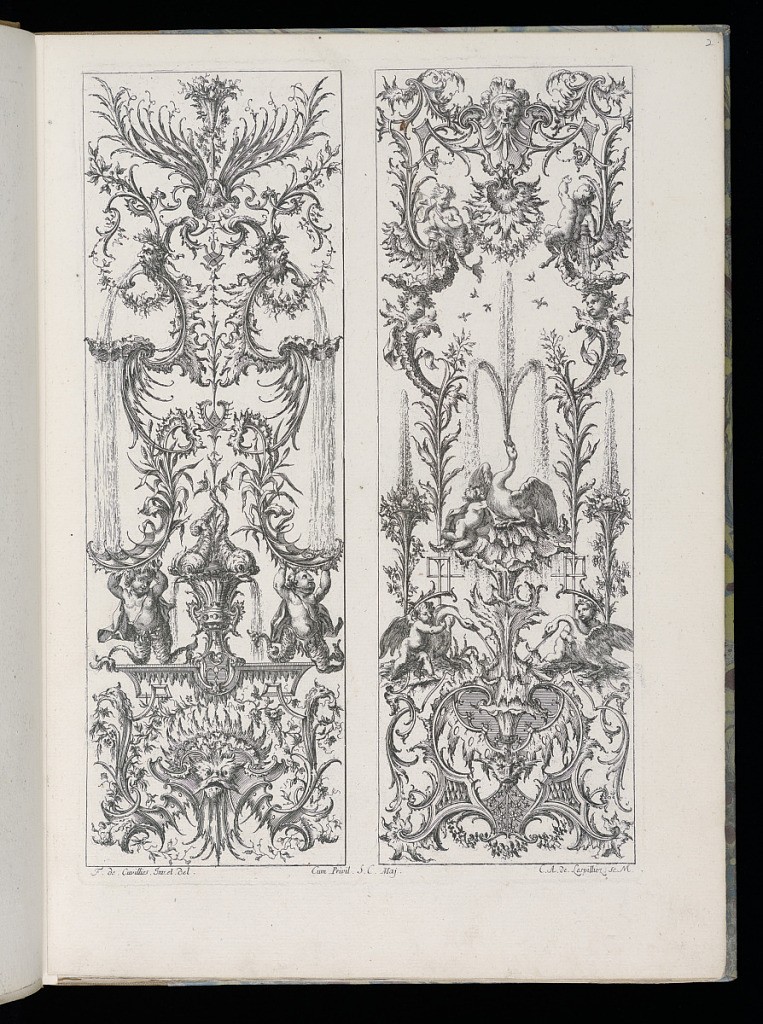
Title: Designs for Two Vertical Panels
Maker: François de Cuvilliés the Elder, Belgian, 1695 - 1768
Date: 1738–45
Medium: Engraving on off-white laid paper
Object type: Bound print
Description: Folio 3, plate 2 of series 6. Within rectangular framing lines, two rocaille designs for upright decorative panels. Panel at left: at bottom, a grotesque mask surrounded by decorative scrollwork. Above, an urn with two dolphin fountains, herms at either side. At top, two masks, the mouths of which emit fountains of water. Panel at right: at bottom, a grotesque mask surrounded by decorative scrollwork. Above, a fountain design with putti figures and swans. On garlands above, a herm and a satyr; a mask above them.